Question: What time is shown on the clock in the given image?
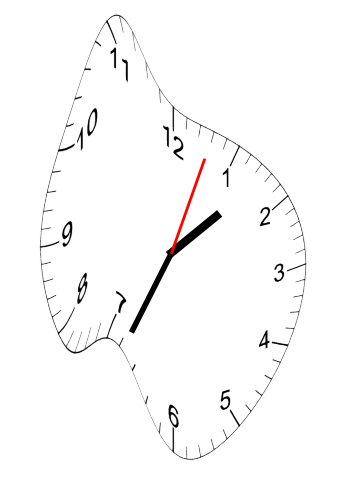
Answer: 01:34:03